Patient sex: M
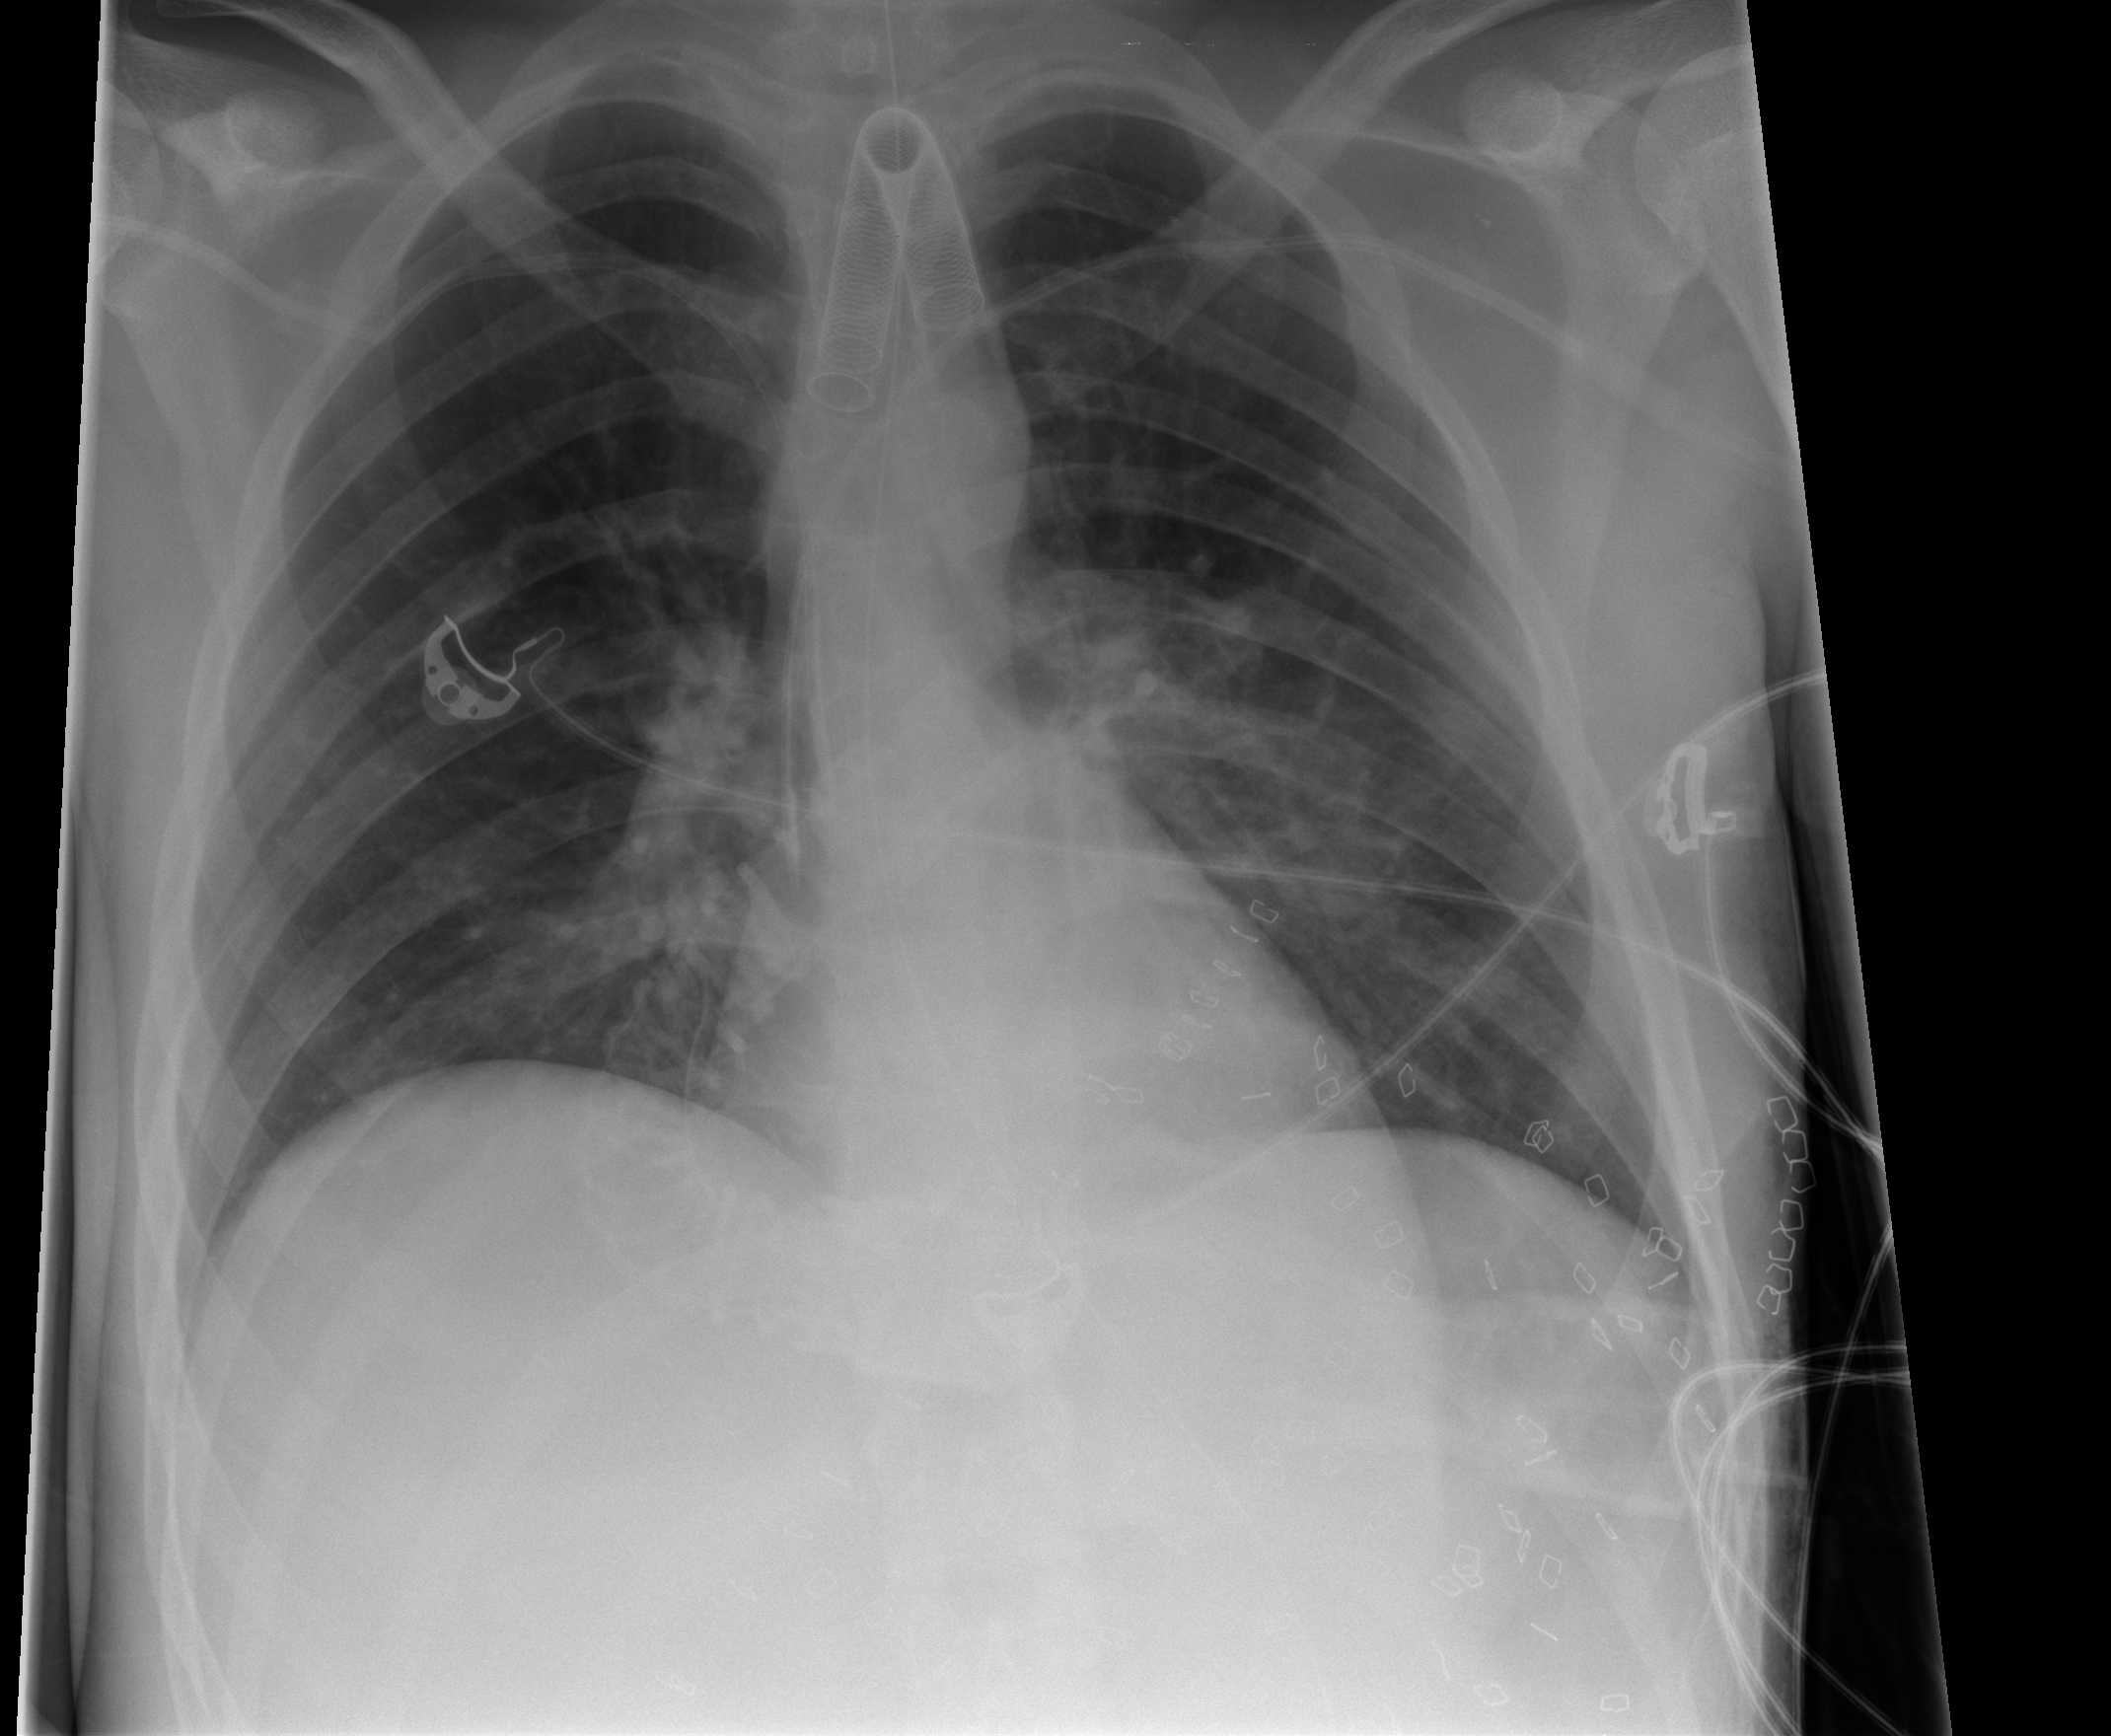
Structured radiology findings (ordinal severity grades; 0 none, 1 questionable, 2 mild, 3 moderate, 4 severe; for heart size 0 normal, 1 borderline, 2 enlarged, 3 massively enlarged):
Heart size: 0
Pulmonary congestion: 0
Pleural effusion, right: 0
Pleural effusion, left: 0
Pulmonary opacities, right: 0
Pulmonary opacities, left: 2
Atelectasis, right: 1
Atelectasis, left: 1